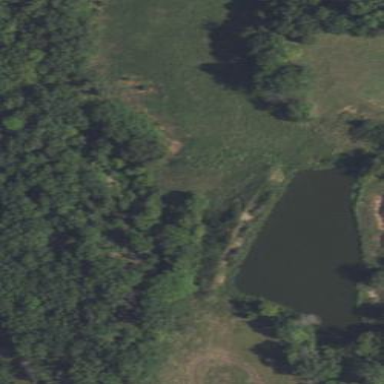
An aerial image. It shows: Serene pond surrounded by nature.